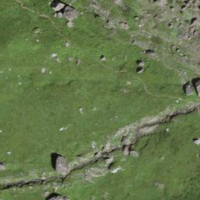
EUNIS habitat code: 23
Species observed at this site:
Marmota marmota
Euphorbia cyparissias